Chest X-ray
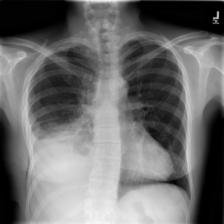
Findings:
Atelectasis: negative
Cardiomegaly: negative
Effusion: negative
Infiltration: negative
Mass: negative
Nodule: negative
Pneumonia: negative
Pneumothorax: negative
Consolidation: negative
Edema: negative
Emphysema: positive
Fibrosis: negative
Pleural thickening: negative
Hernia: negative